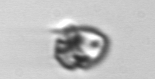
Label: Heterocapsa_rotundata